Aerial crown-view tile of a tropical tree (Barro Colorado Island, Panama), acquired 20250512:
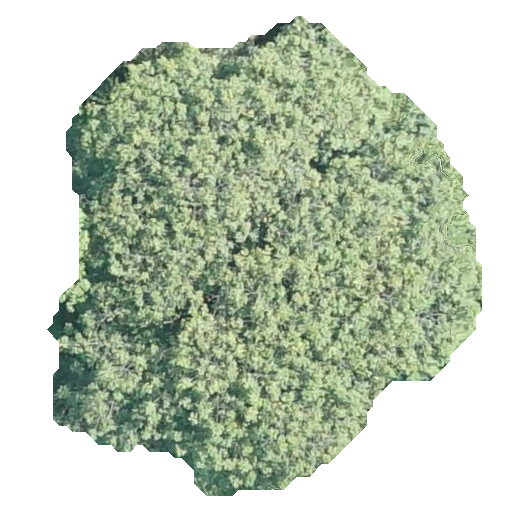
Species: Spondias radlkoferi
GBIF accepted scientific name: Spondias radlkoferi
Crown area: 218.921 m²